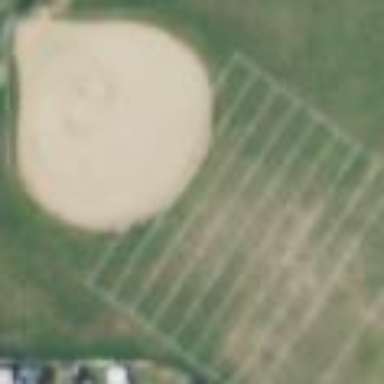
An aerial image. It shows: Baseball pitch for leisure land activities.